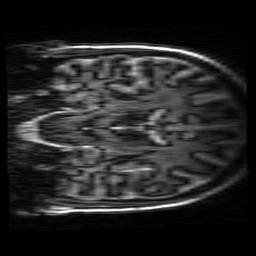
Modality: MP2RAGE
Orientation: coronal
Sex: female
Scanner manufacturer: siemens
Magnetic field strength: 3 T
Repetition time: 5 s
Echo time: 0.00355 s